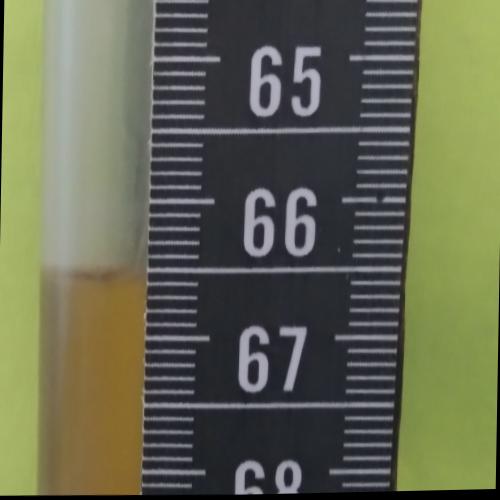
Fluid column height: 66.5 cm